Question: I created a SKView which presents an SKScene subclass like this:
'''
SKView *skv = [[SKView alloc] initWithFrame:self.view.bounds];
[self.view addSubview:skv];
self.skScene = [[TestScene alloc] initWithSize:v.bounds.size];
[skv presentScene:_skScene];
'''
Then to see coordinate system origin, I add a small 10x10 colored square to the scene.
'''
SKSpriteNode *ori = [SKSpriteNode spriteNodeWithColor:[UIColor greenColor] size:CGSizeMake(10,10)];
[self addChild:ori];
'''
You can see green square in lower left corner:

From what I thought, SpriteKit coordinate system is such that origin is always in center. But in the scene the origin is in lower left corner. When I add a child node to {0,0} it appears in lower left corner as well.
When I add a SKSpriteNode and position it {0,0} in the scene, it appears in lower left corner. But it is centered around scene origin in lower left corner (clipped off half to left, and half to bottom).
But now it gets more confusing. When I add a SKSpriteNode to another SKSpriteNode, the sub-sprite is CENTERED in the parent.
So does it mean the Scene coordinate system works different than the sprite coordinate system?
Recap:
- -
Is my Scene configured wrong or is this the way it works?
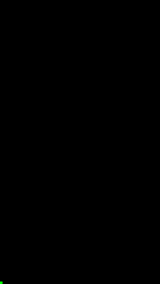
Answer: This is the way it works. All OpenGL views (the 2D ones at least) have their origin at the lower left corner.
The position of your sprites is correct too. Both are located at 0,0 by default. The texture of the sprites is drawn relative to the node position based on the anchorPoint factor. It's default value of 0.5, 0.5 places the texture centered on the node's position.
You can change the anchorPoint of the scene to 0.5,0.5 which will move the sprites to the center of the scene. You can also change the sprite's anchorPoint though that isn't recommended since it affects things like rotation, scale, collision detection and child node position.